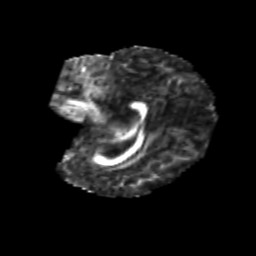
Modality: FA
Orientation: sagittal
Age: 6
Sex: female
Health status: healthy